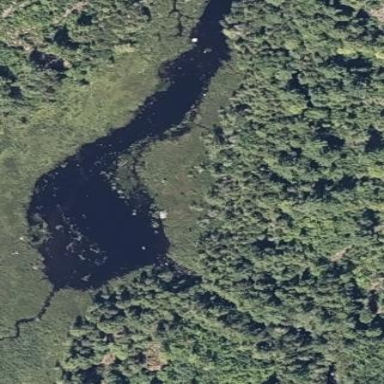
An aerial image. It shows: Bog wetland area.